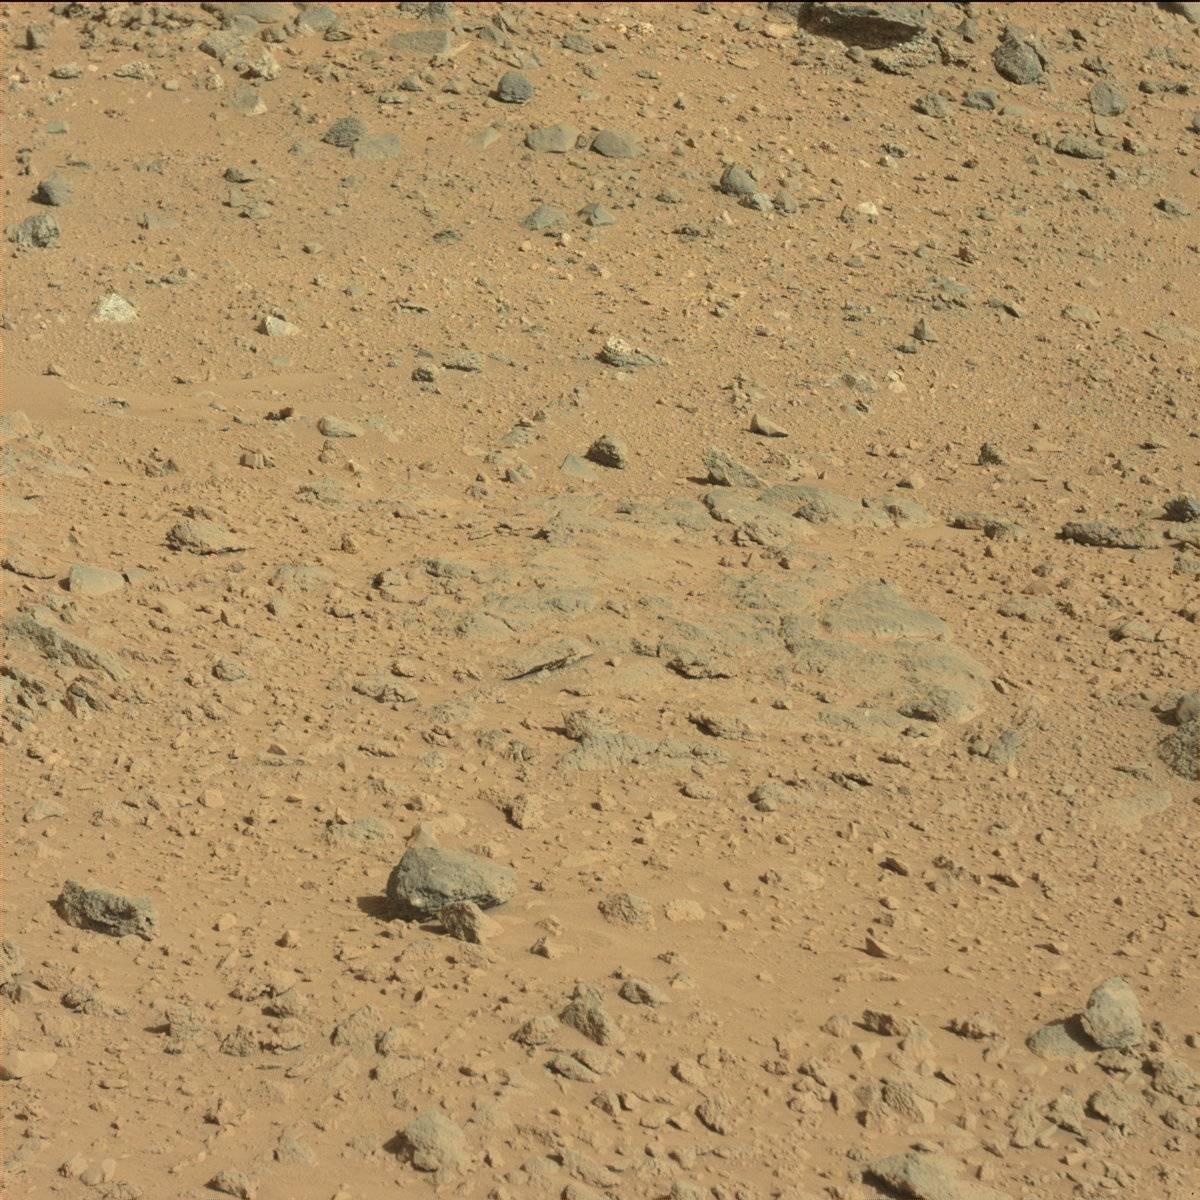
Terrain classes present: Bedrock, Sand / Soil